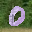
Label: 0